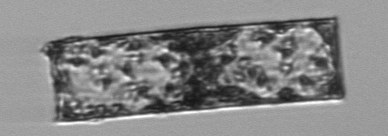
Label: Guinardia_flaccida